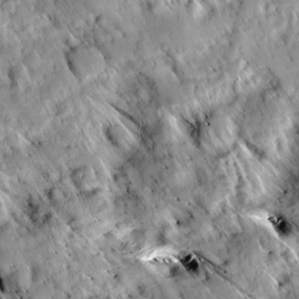
Label: non_frost